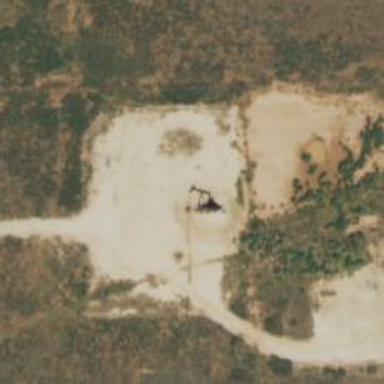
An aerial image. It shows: Petroleum well.